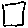
Label: square